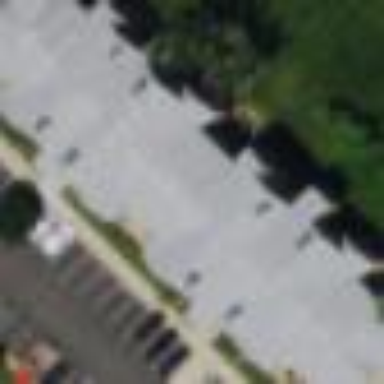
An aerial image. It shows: Image showing building with apartments.